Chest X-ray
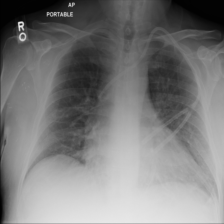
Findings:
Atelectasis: negative
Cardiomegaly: negative
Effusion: negative
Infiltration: negative
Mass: negative
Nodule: negative
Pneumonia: negative
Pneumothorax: negative
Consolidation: negative
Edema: negative
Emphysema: negative
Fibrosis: negative
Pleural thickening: negative
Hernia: negative